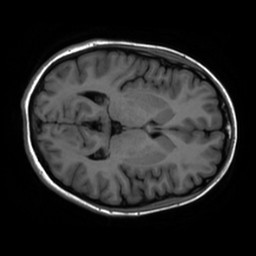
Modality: inplaneT1
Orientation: axial
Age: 21
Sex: female
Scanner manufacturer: ge
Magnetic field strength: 3 T
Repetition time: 2.499 s
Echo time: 0.02513 s